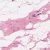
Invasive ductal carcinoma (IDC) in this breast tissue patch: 0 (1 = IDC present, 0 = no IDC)